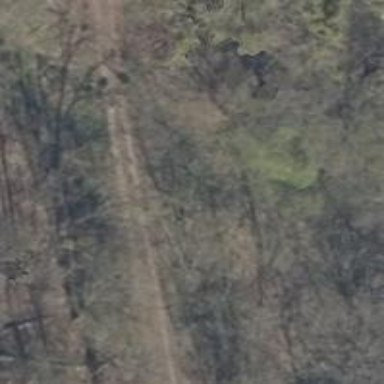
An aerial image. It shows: Concrete track.